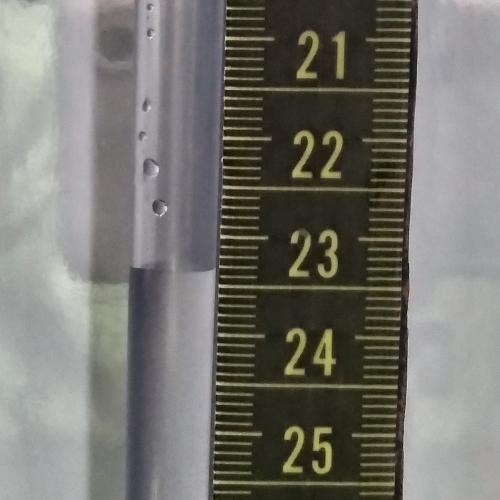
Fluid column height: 23.4 cm